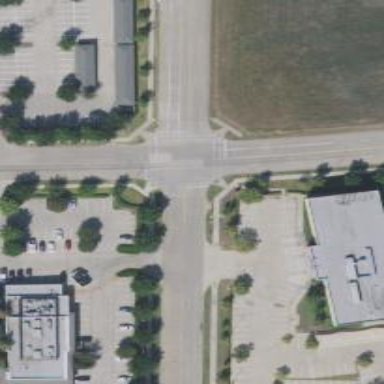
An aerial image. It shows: Stop road.